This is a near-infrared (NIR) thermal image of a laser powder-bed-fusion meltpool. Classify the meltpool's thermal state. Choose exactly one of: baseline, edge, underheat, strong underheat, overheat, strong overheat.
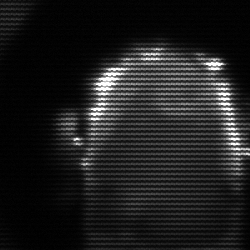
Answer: baseline